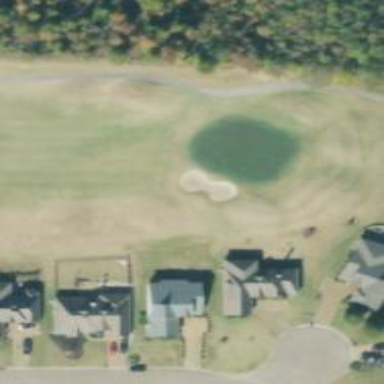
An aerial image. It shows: Golf hole.